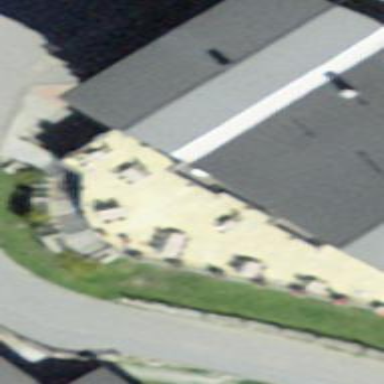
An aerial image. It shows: Hotel building.